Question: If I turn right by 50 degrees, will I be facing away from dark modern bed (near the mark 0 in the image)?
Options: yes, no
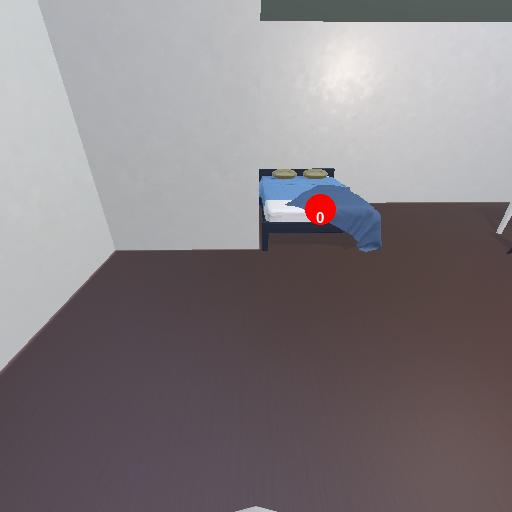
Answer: yes